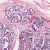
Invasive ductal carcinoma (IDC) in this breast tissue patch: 0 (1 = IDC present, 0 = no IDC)